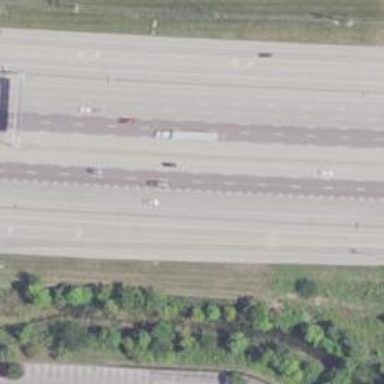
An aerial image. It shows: View of motorway.